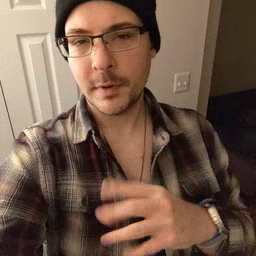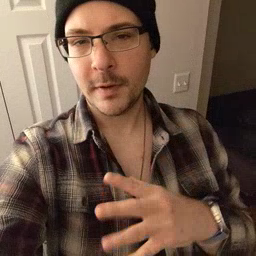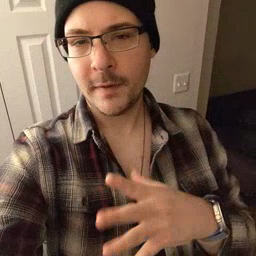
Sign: dry